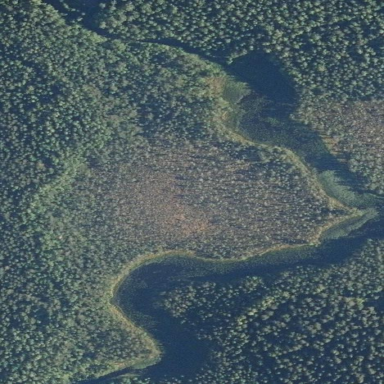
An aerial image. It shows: Swamp in wetland area.